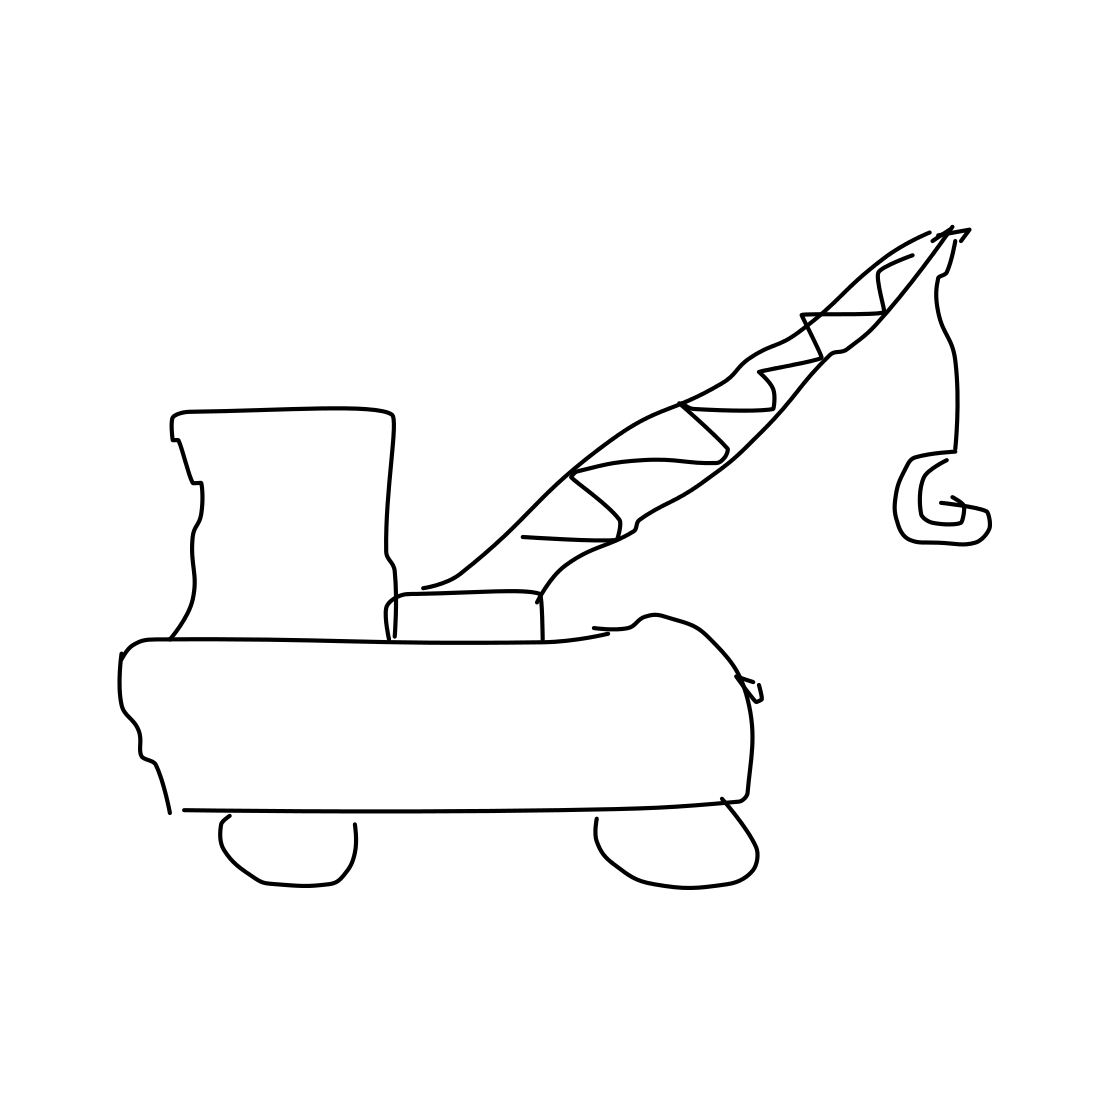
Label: crane (machine)